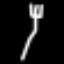
Label: fork